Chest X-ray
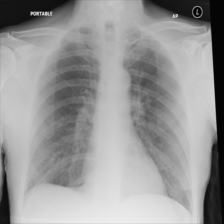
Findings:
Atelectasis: negative
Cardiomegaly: negative
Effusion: negative
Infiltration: negative
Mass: negative
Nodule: negative
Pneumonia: negative
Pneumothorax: negative
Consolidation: negative
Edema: negative
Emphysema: negative
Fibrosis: negative
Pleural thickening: negative
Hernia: negative